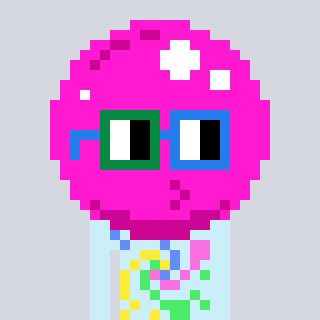
a pixel art character with square green and blue glasses, a bubblegum-shaped head and a cold-colored body on a cool background